Aerial crown-view tile of a tropical tree (Barro Colorado Island, Panama), acquired 20250616:
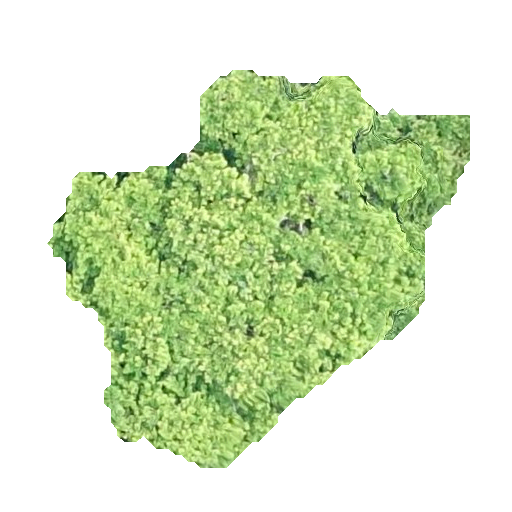
Species: Platypodium elegans
GBIF accepted scientific name: Platypodium elegans
Crown area: 149.892 m²